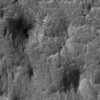
Label: not_dusty